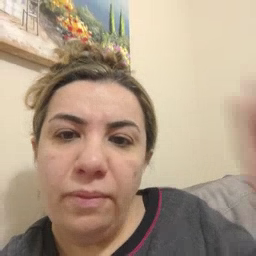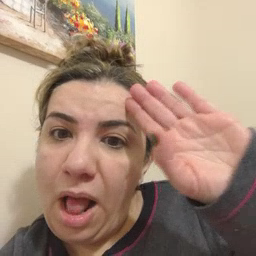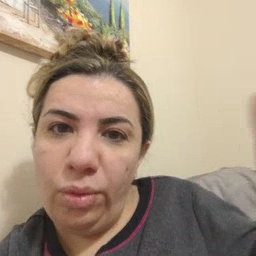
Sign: hello